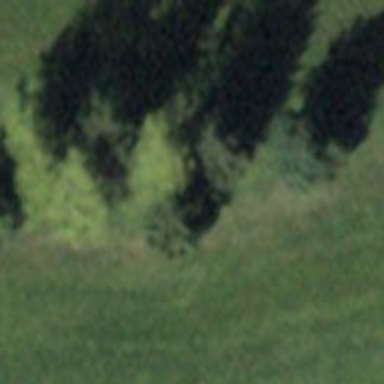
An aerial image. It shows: Needle-leaved tree in natural setting.